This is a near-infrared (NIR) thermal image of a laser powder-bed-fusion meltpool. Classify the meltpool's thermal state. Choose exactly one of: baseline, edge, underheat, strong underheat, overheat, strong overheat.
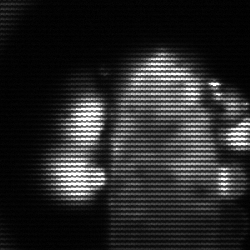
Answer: strong underheat